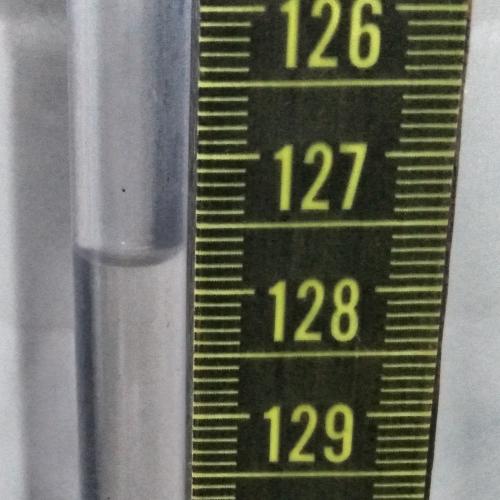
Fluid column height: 127.8 cm